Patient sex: M
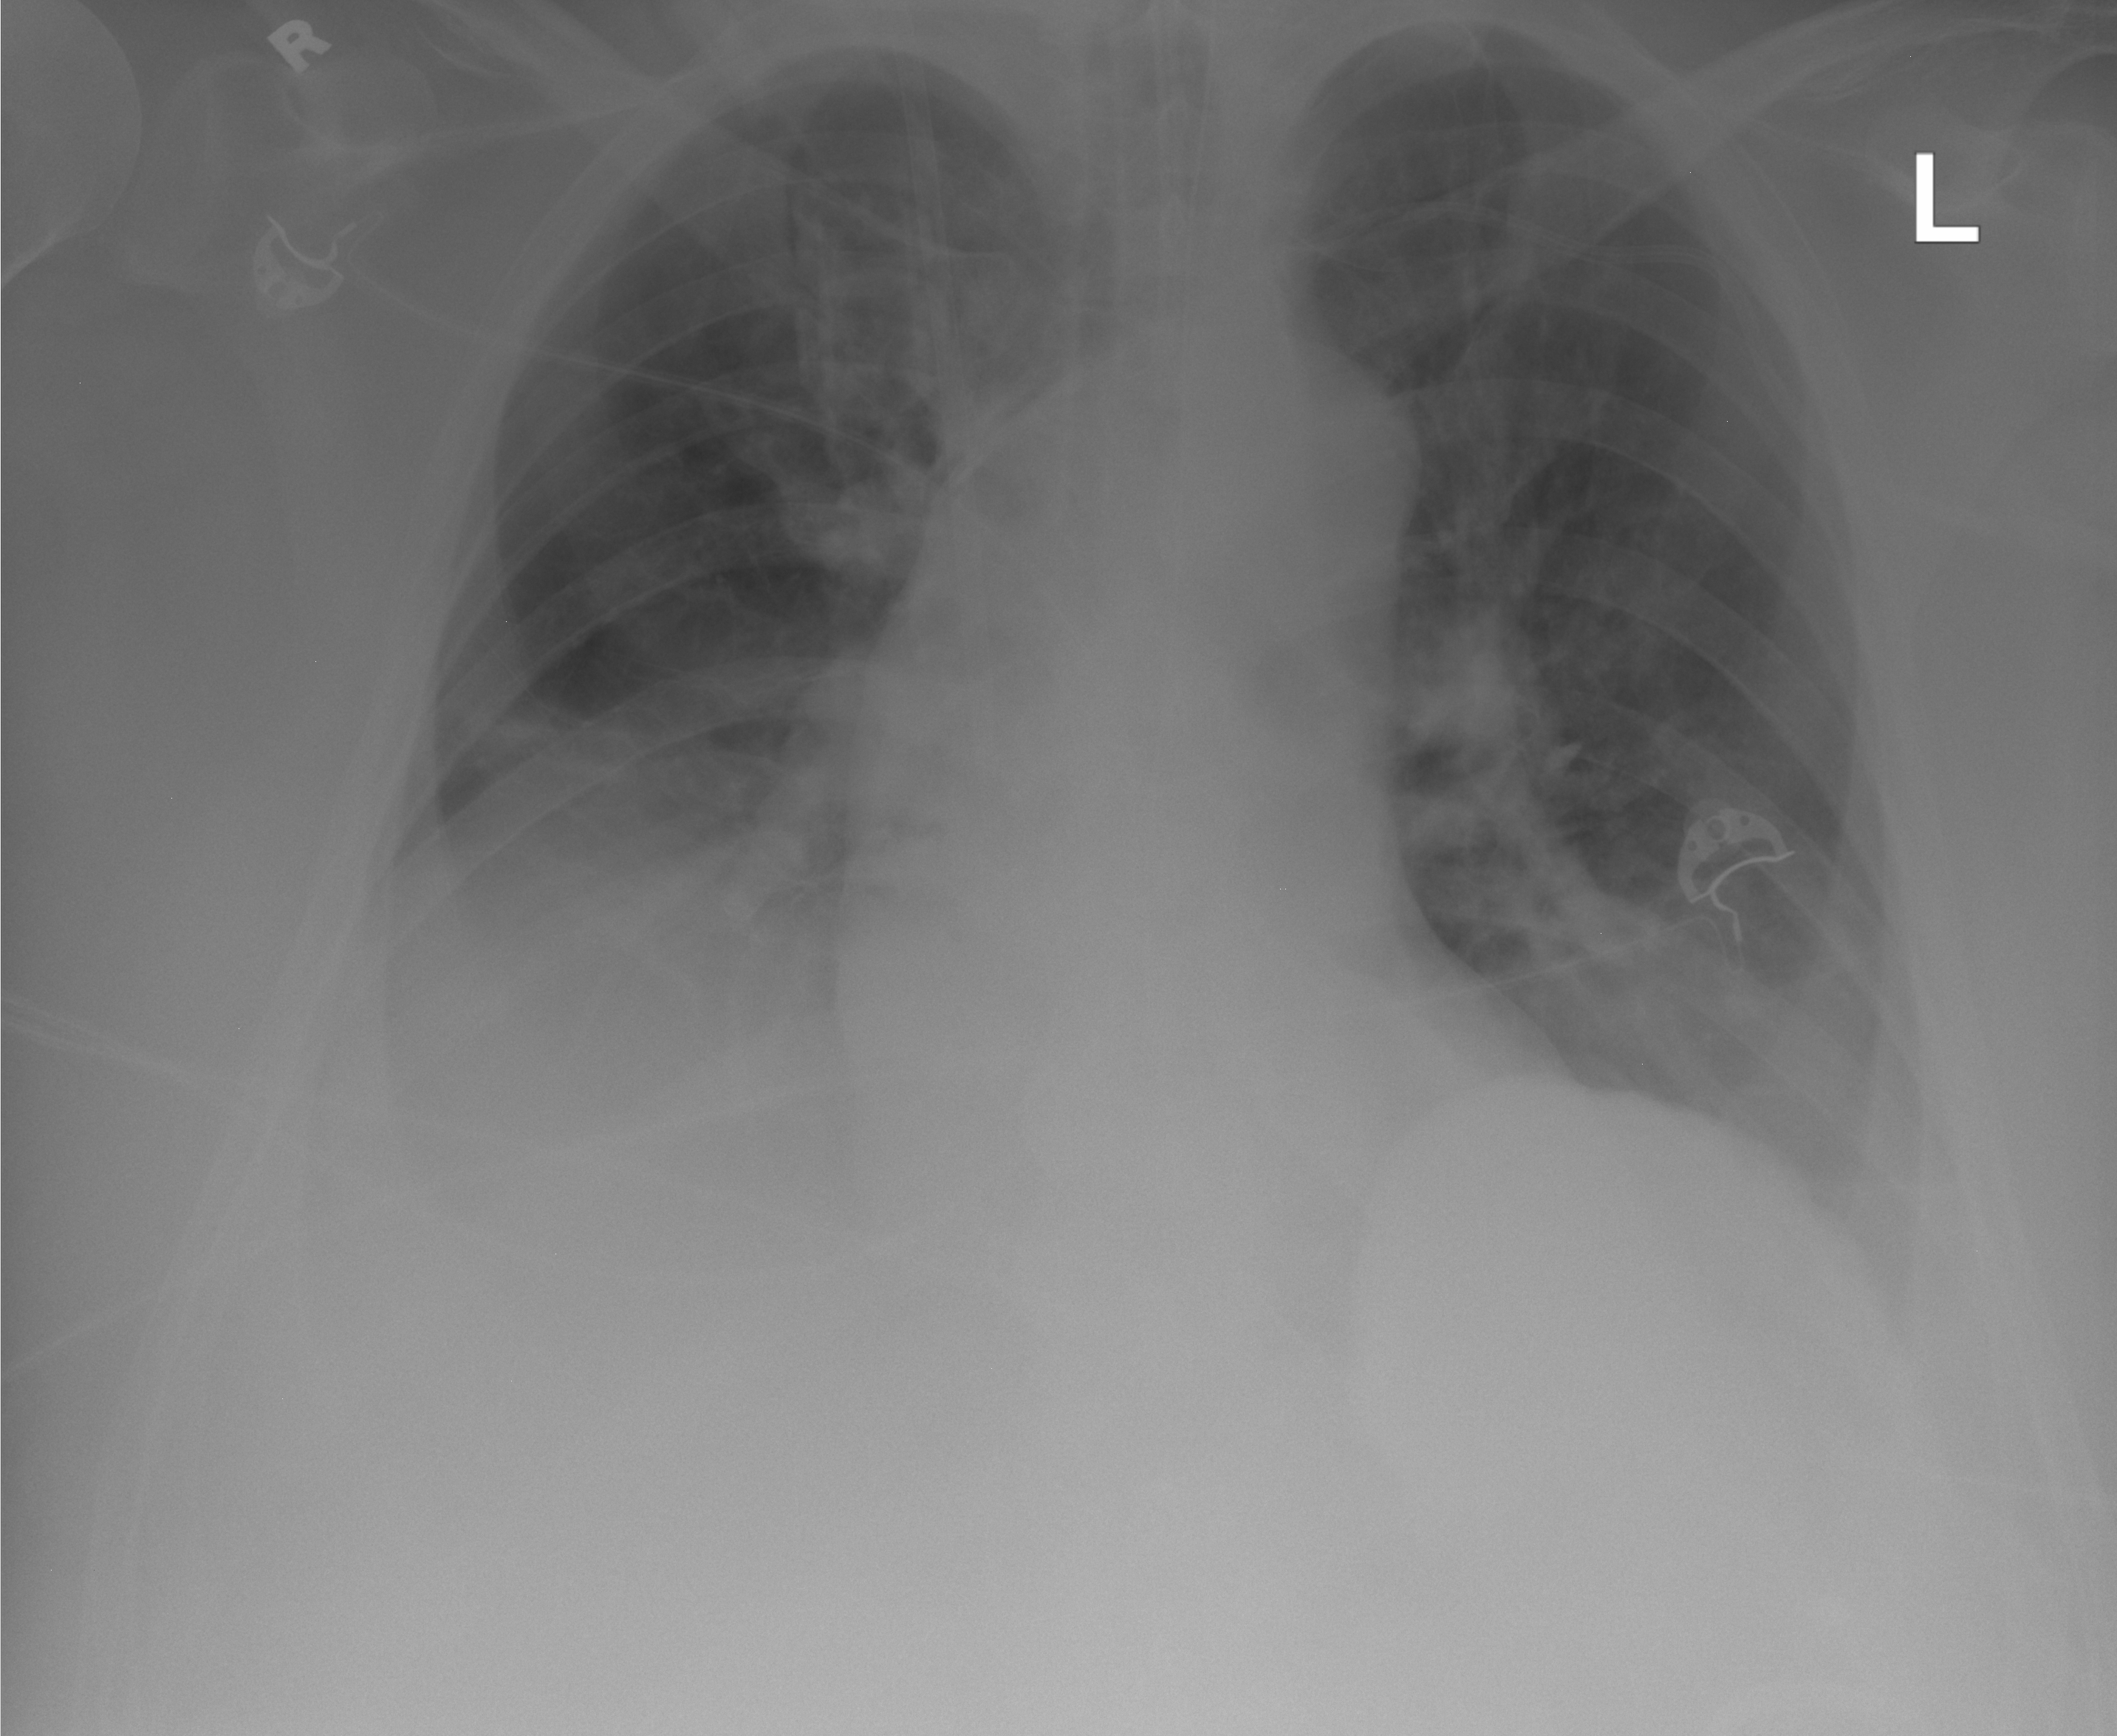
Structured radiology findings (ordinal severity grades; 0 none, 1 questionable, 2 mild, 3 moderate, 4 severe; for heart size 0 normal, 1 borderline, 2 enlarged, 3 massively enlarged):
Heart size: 0
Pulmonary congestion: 2
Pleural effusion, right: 2
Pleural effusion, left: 2
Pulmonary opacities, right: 2
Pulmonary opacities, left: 2
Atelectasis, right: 2
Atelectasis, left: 0